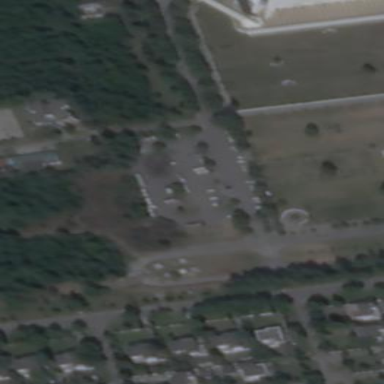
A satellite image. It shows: Parking area with surface.